Question: In many apple watch apps during Apple's "Spring Forward" when the apps pushed to another interface controller, they looked like this:

Then the interface controller would load
**I do not want to use image sequencing to achieve this
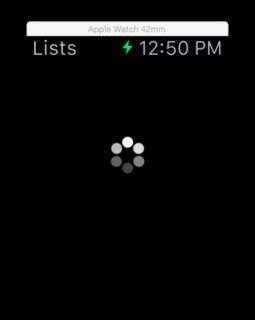
Answer: 1. Either use the system behavior in the "Hides When Loading" checkbox under the Attributes of the Interface Controller and let the system manage it like in the example code or...
2. Create your own interface controller that will have to use a image sequence.
---
Your confusing what's actually possible. The stock loading screen isn't something that you can actually call nor manipulate. It's the default loading animation for a controller that hasn't finished 'awakeWithContext:'. That's why you see it in the example code.
You can actually control it in the storyboard. Select or deselect the "Hides When Loading" checkbox under the Interface Controller section of the Attributes of the Interface Controller.

However, if you want control over when/where, you will have to create your own and yes that does mean you have to use an image sequence. There really isn't another way to do that animation currently without an image sequence.